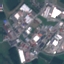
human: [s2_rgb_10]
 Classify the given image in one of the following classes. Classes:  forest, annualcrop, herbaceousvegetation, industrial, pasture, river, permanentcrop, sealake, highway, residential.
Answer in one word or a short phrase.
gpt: Industrial